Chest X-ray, PA view. Patient: 33 years old, sex M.
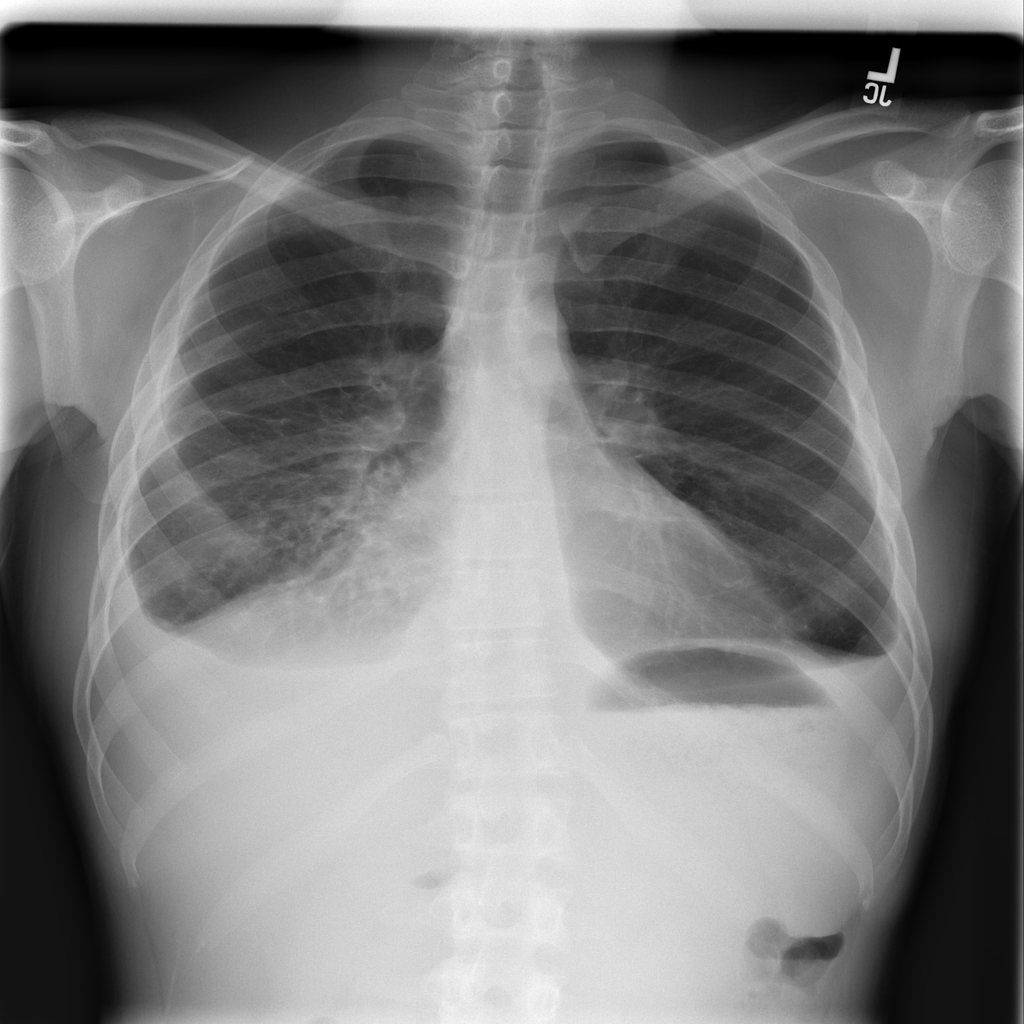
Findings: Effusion